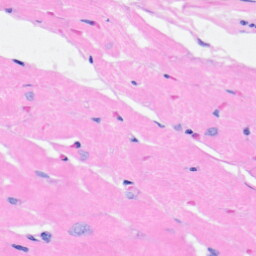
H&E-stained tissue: Heart